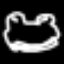
Label: frog